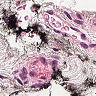
Metastatic tissue present: no